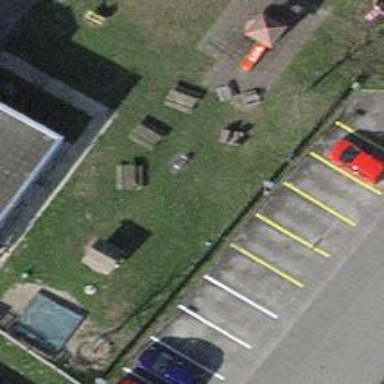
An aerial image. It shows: Picnic table located in leisure land area.